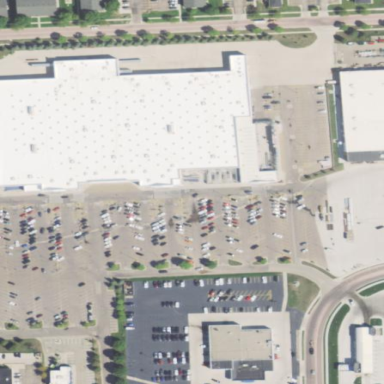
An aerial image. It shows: Retail building housing department store.